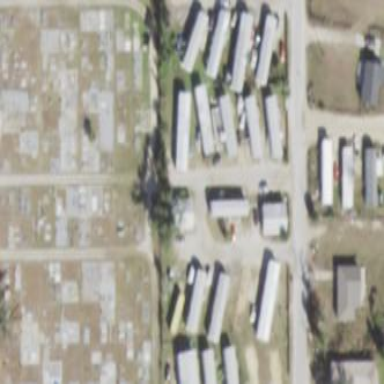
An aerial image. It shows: Residential area designated as trailer park.